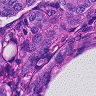
Metastatic tissue present: yes